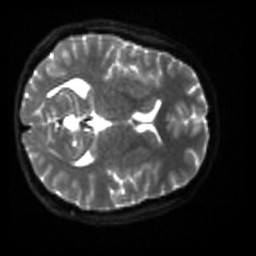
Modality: sbref
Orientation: axial
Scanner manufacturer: siemens
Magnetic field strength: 3 T
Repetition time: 4 s
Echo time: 0.0594 s